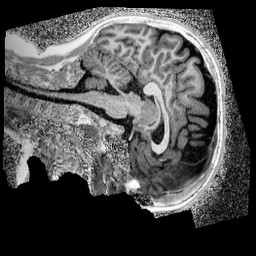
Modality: UNIT1_denoised
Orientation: sagittal
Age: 9
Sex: male
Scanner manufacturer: siemens
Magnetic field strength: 3 T
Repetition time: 4 s
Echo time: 0.00299 s